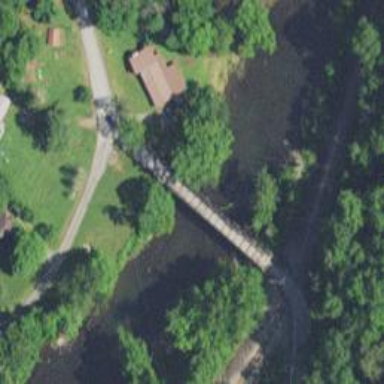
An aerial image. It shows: Covered bridge over secondary road.